Field crop: tomato
Growth stage: 1
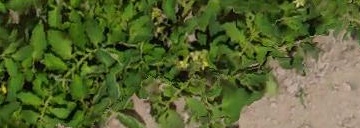
Species: tomato